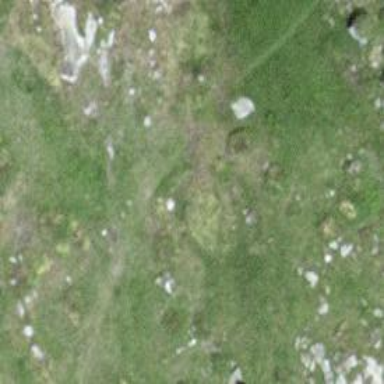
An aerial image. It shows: Path on the ground.